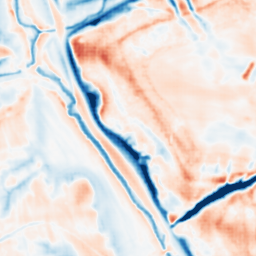
Category: multiscale
Decomposition family: dog_multiscale
Decomposition parameters: sigma_ratio: 2
n_scales: 3
base_sigma: 1
Upsampling method: sinc_blackman
Upsampling parameters: scale: 8
kernel_size: 16
Upsampling scale: 8